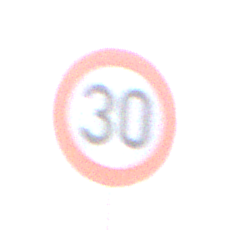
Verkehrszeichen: Geschwindigkeit30
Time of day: SunriseSunset
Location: Outdoor (Suburban)
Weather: Clear
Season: NotSpecified
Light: Natural